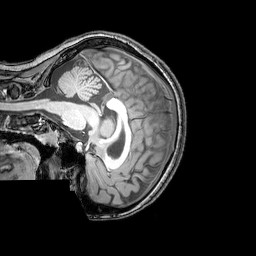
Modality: T1w
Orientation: sagittal
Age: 25
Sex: female
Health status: healthy
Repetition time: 0.081 s
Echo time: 0.037 s